Question: I am having a slight difficulty with the layout of my products in category view on the Opencart CMS platform.
I have temporarily deleted all of the css overrides I had in place to check that wasn't the cause of the problem. I am using the correct image sizes set in the store settings and they all maintain the correct aspect ratio if they are enlarged.
The products are to be aligned in rows of 4 on a standard computer screen. Currently they are randomly 'muddled'. This is the excerpt of code relating to the category view.
- <URL>
'''
$category_page_products_row = nico_get_config('category_page_products_row');
if (empty($category_page_products_row)) $category_page_products_row = 3;
include($nico_include_path . '/template/module/nico_product.tpl');
foreach ($products as $product) { ?>
<div class="col-md-<?php echo $category_page_products_row;?>">
<?php nico_product($product);?>
</div>
<?php } ?>
</div>
'''
The website with my issue is <URL>
The website is running php 5.5.18 and OC 1.5.6.4
Screenshots of the issue:

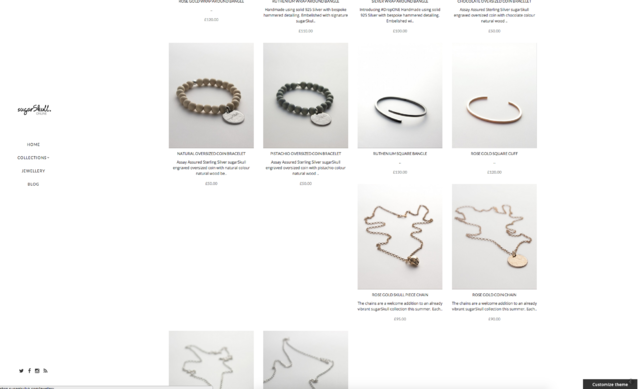
Answer: Wrap your 'col-sm-3' (in group of four) in separate rows (divs with class 'row')
markup should look like
'''
<div class ="row">
<div class ="col-sm-3">...</div>
<div class ="col-sm-3">...</div>
<div class ="col-sm-3">...</div>
<div class ="col-sm-3">...</div>
</div>
<div class ="row">
<div class ="col-sm-3">...</div>
<div class ="col-sm-3">...</div>
<div class ="col-sm-3">...</div>
<div class ="col-sm-3">...</div>
</div>
'''
Following PHP code should work to generate such markup.
'''
$i = 0;
foreach ($products as $product) {
if ( $i == 0 ) {
echo "<div class='row'>";
}
?>
<div class="col-md-<?php echo $category_page_products_row;?>">
<?php nico_product($product);?>
</div>
<?php
$i++;
if ( $i == 12/$category_page_products_row ) {
echo "</div>";
$i = 0;
}
}
?>
'''